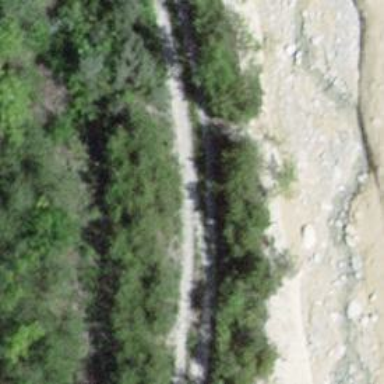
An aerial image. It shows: Very rough track with grade 4 surfaces.